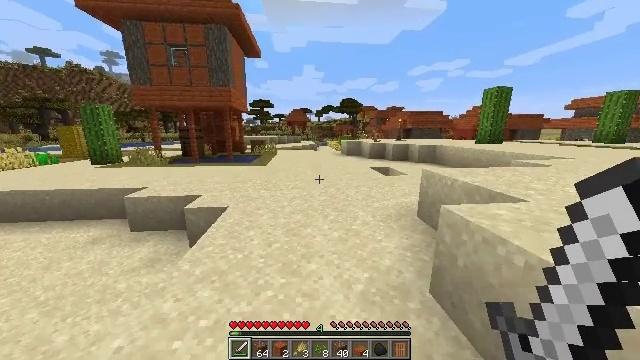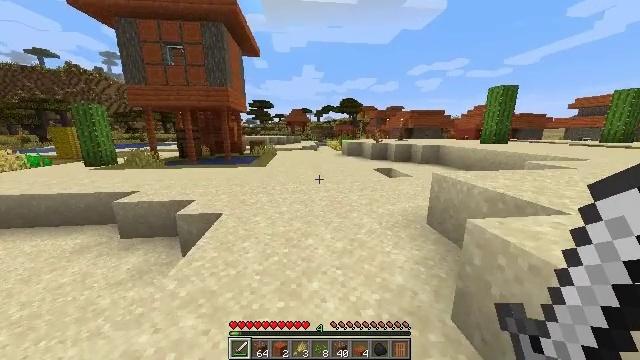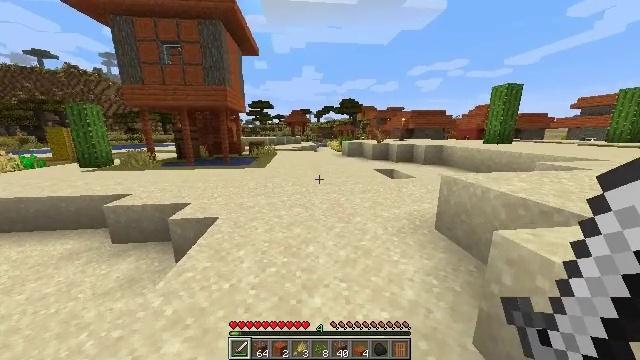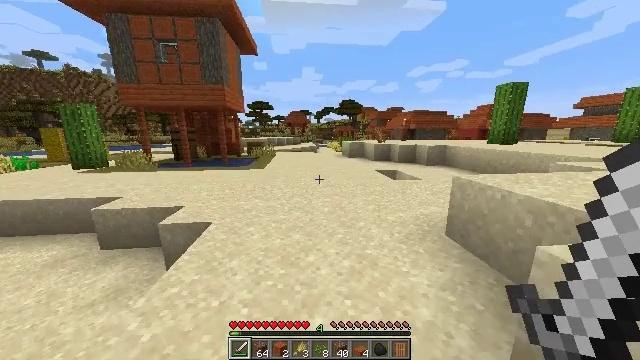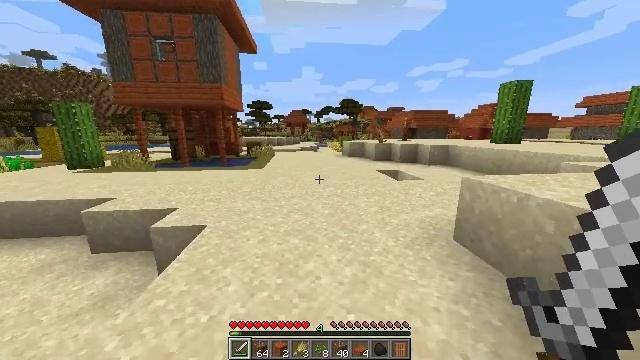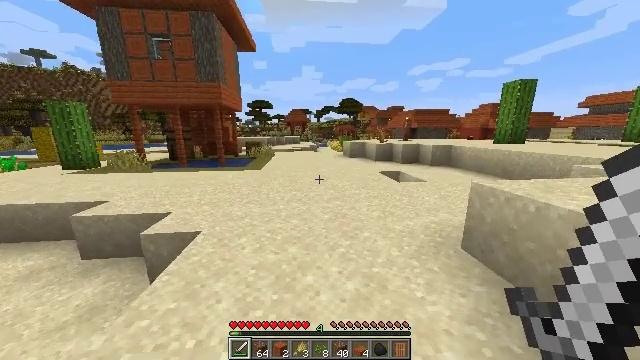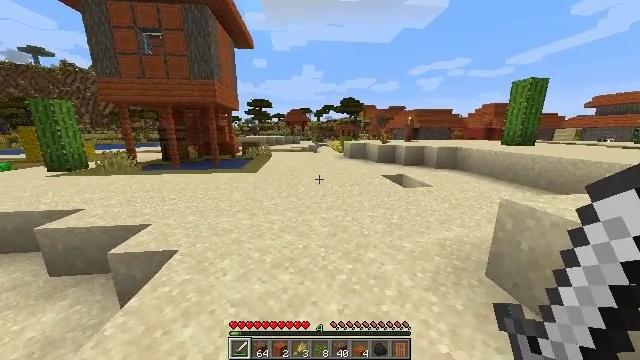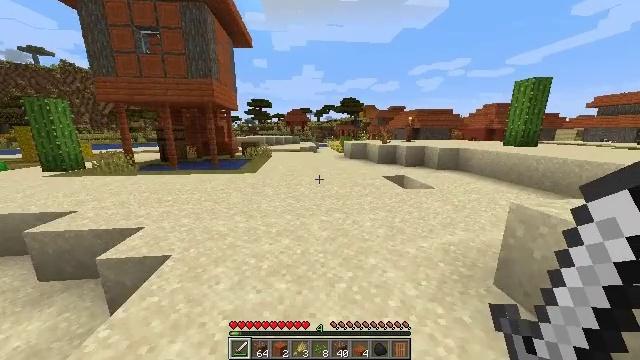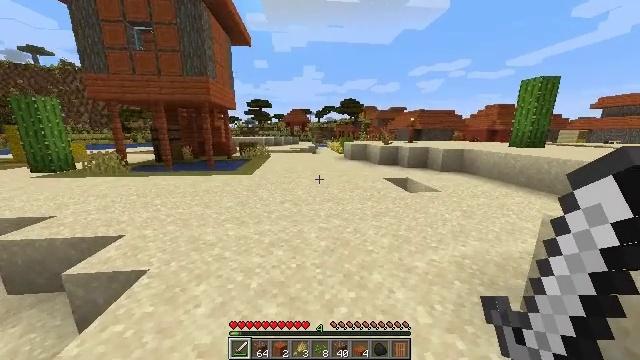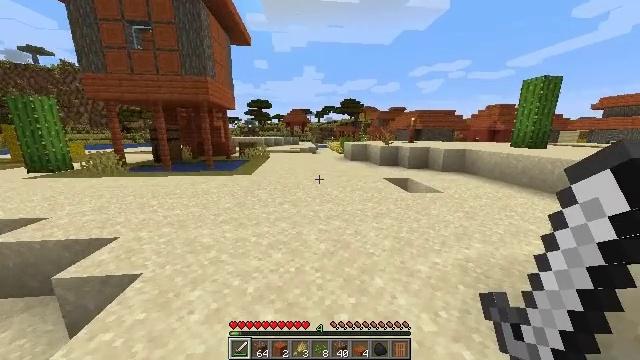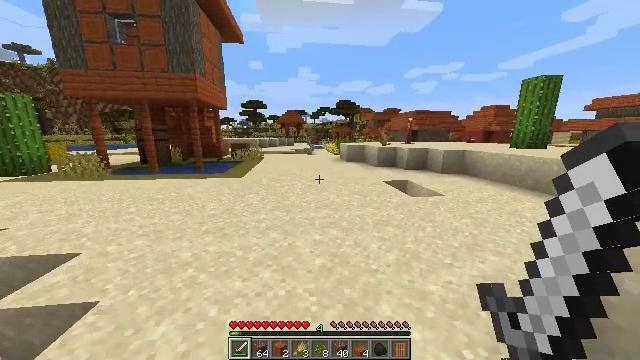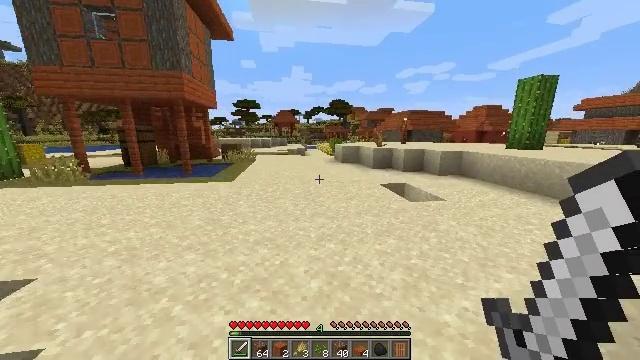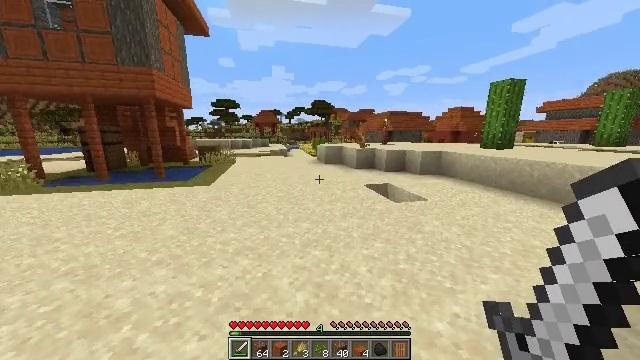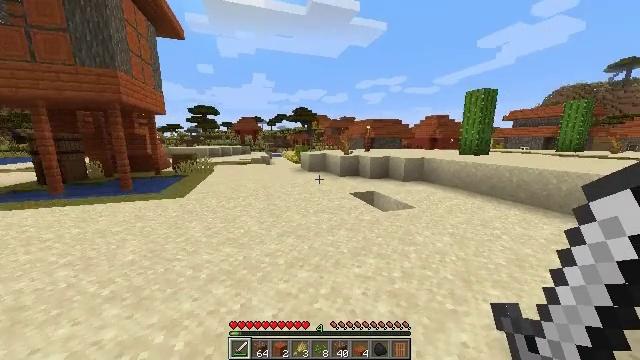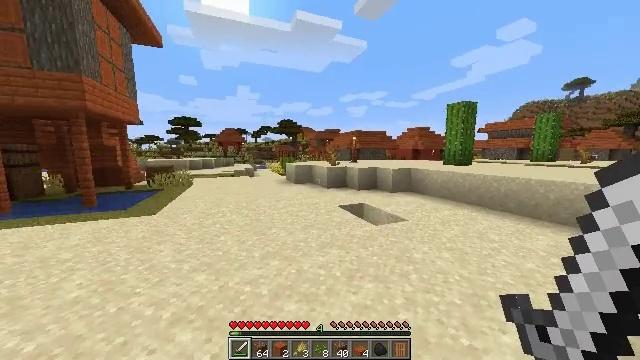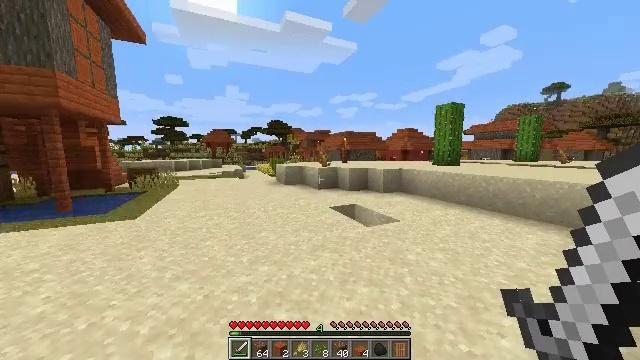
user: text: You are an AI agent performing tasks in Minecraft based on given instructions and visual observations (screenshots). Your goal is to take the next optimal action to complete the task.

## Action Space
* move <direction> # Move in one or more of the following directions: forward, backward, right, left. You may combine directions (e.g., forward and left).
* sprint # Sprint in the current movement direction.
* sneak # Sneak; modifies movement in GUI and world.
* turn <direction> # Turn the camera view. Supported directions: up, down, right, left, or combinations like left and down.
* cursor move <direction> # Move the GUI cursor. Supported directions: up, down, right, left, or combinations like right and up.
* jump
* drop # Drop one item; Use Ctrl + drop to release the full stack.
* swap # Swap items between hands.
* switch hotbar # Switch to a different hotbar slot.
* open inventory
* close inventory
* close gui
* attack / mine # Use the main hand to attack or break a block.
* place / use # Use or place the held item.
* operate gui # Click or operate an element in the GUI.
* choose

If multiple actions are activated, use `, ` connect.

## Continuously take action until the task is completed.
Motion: motion action
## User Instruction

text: Gather sand from the desert.
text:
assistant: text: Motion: move forward, sprint
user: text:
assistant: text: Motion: move forward, sprint
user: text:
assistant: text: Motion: move forward, sprint
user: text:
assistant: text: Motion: move forward, sprint
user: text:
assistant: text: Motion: move forward, sprint
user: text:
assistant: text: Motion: move forward, sprint
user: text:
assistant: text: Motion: move forward, sprint
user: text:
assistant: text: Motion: move forward, sprint
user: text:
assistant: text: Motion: move forward, sprint
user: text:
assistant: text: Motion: move forward, sprint, turn right
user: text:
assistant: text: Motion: move forward, sprint, turn right
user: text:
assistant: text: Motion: move forward, sprint, turn right
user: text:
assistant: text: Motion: move forward, sprint, turn right and up
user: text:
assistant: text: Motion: move forward, sprint, turn right and up
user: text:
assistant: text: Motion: move forward, sprint, turn right
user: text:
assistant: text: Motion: move forward, sprint, turn right
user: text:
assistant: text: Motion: move forward, sprint, turn right
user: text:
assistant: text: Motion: move forward, sprint, turn right
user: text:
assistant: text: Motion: move forward, sprint, turn right
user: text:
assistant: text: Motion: move forward, sprint, turn right
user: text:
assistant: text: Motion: move forward, sprint, turn right
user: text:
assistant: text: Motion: move forward, sprint, turn right
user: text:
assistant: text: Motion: move forward, sprint, turn right
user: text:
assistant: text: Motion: move forward, sprint, turn right
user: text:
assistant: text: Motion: move forward, sprint, turn right
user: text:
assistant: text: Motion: move forward, sprint, turn right
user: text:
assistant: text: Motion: move forward, sprint, turn right
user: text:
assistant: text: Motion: move forward, sprint, turn right
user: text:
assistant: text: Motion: move forward, sprint, turn right
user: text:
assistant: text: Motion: move forward, sprint, turn right